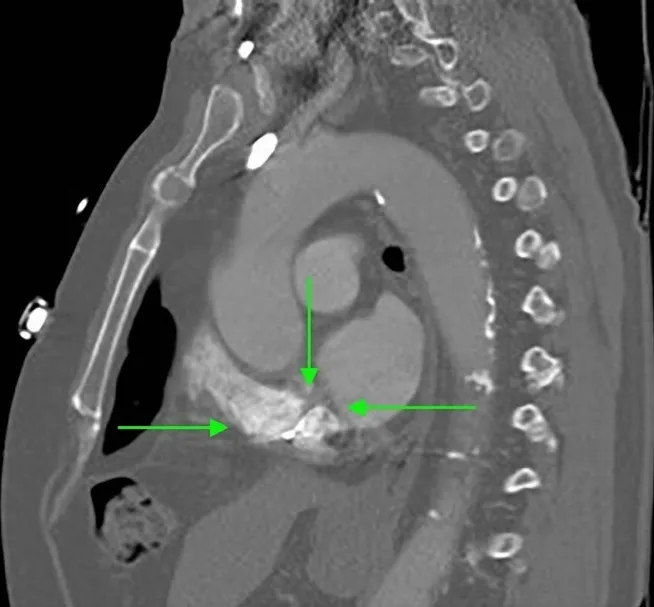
CTA of the chest, sagittal section, revealing small intra-pericardial hernia. CTA: computed tomography angiogram.
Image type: radiology (ct)